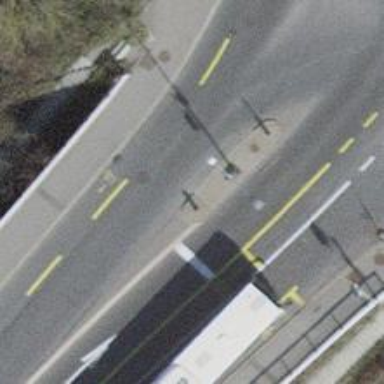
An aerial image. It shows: Road with traffic signals.